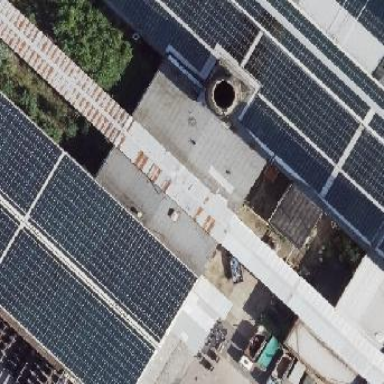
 consisting of solar photovoltaic panels."